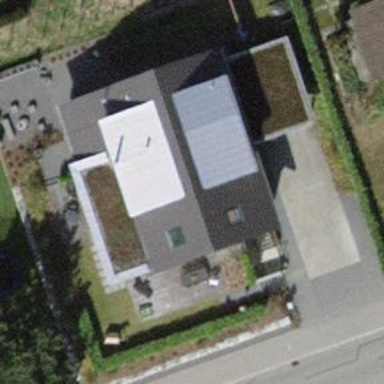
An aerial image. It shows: Simple house.